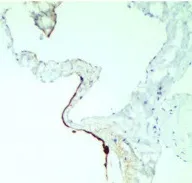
CK5/6.
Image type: pathology (immunostaining)